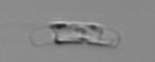
Label: Guinardia_striata